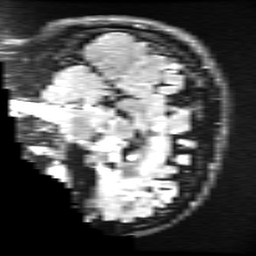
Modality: FLAIR
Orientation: sagittal
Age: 22
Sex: male
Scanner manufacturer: ge
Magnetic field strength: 3 T
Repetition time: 11 s
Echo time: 0.1497 s